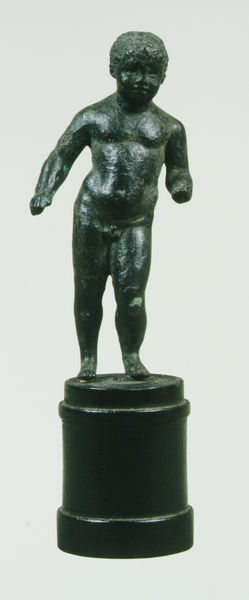
Titel: Knabe
Standort: St. Petersburg
Institution: Schloss Pawlowsk
Schlagwörter: akt, hand, kopf, körper, mann, nackt, weiß, grün, bewegung, brust, licht, schwarz, säule, tuch, arm, gesicht, sockel, stehen, stein, hände, porträt, gehen, figur, haare, stehend, kind, gebeugt, locken, schultern, rund, skulptur, statue, beine, lächeln, bein, backen, klein, dick, spielen, glanz, metall, läufer, bauch, bildhauerei, bronze, kontrapost, plastik, podest, junge, bauchnabel, knie, oberschenkel, schenkel, zehen, kurze haare, photographie, fett, penis, eisen, antike, knabe, krank, gestützt, fuss, torso, hässlich, vorgebeugt, schritt, kunst, statuette, kleinkind, ganzfigur, kaputt, jüngling, hüfte, antik, götter, griechisch, eros, gehend, griechenland, basis, spielbein, standbein, amor, guss, verloren, kleinplastik, miniatur, stumpf, erz, lenden, pummelig, cupido, römisch, standbild, gegossen, bronzeplastik, tonne, bronzefigur, bronzestatue, laufend, skultur, armstumpf, patina, beschädigt, in bewegung, verstümmelt, untersetzt, handlos, plump, grünspan, läuft, phto, abgebrochen, seltsam, ringer, start, torzo, angewineklt, bronzeskulptur, bronzestatuette, buckellockens, erhalten, glanu, grünschimmer, krnak, sochkel, ungeschickt, unsportlich, verstümmlung, übergewicht, neine, ohne arme, zylinderisch